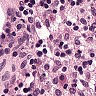
Metastatic tissue present: no